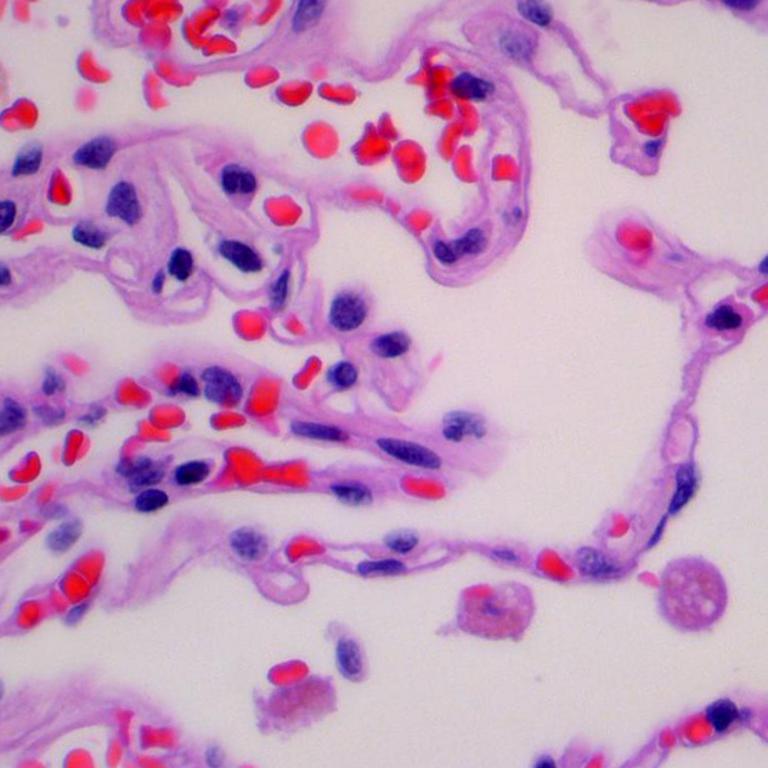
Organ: lung
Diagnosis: benign